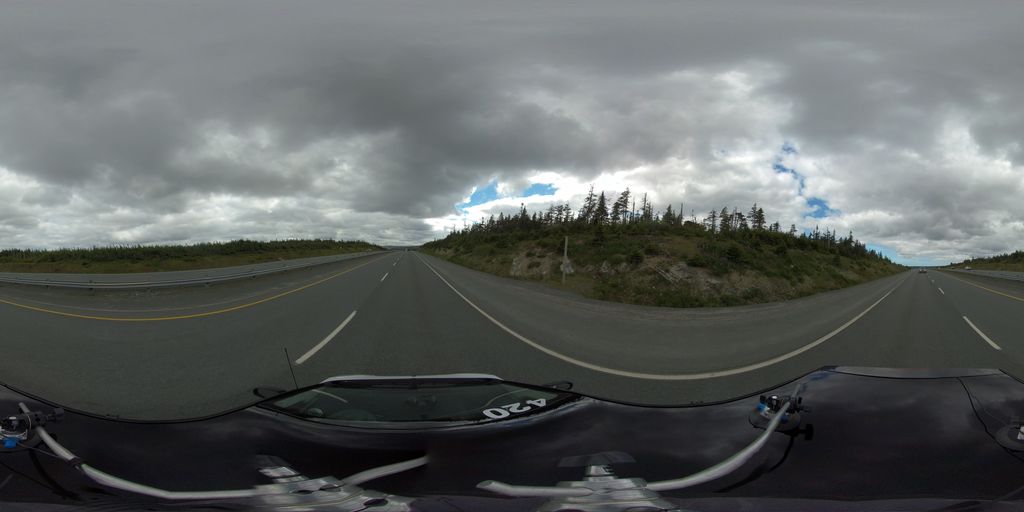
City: st_johns